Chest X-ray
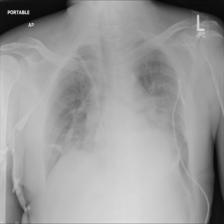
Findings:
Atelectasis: negative
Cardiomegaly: negative
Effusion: positive
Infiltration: negative
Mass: negative
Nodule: negative
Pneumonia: negative
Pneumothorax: negative
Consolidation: negative
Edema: negative
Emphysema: negative
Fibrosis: negative
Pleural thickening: negative
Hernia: negative